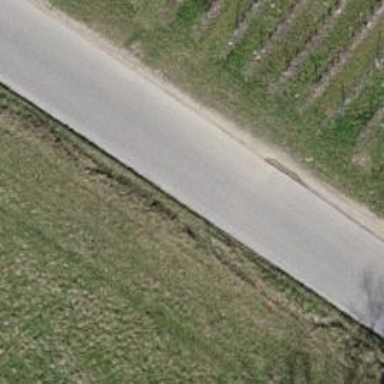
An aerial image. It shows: Asphalt road classified as tertiary.